Field crop: tomato
Growth stage: 1
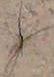
Species: cyperus